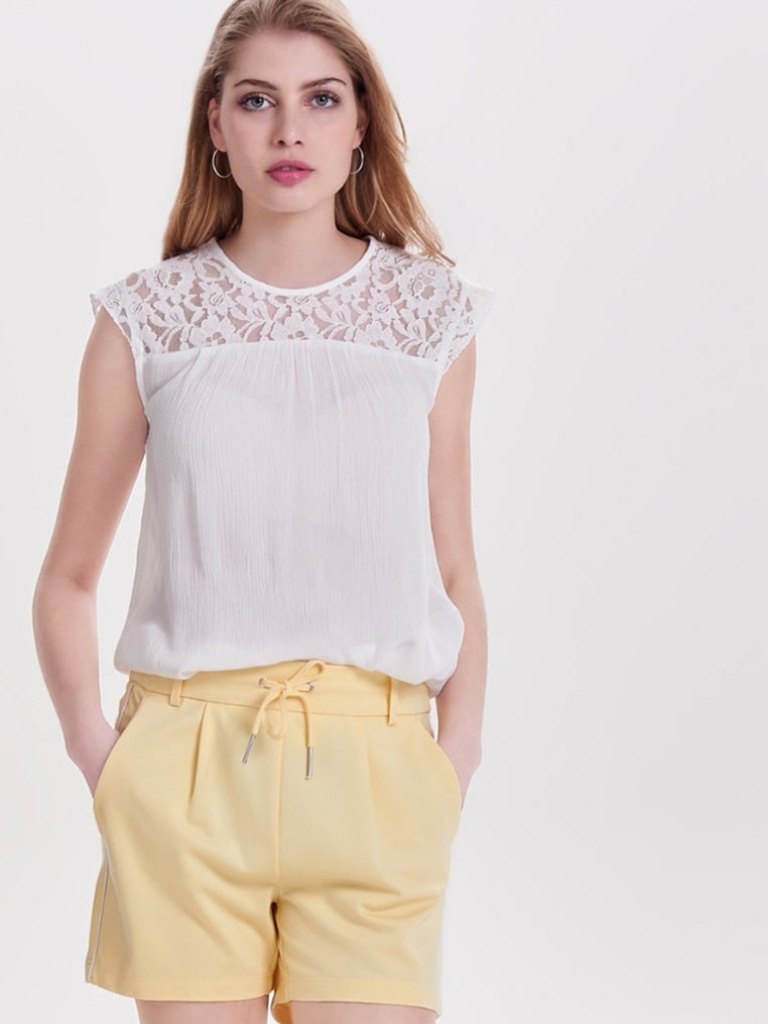
lace relaxed sleeveless hip length Fully Tucked in crew blouse